Field crop: maize
Growth stage: 2
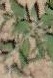
Species: atriplex